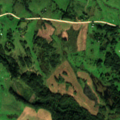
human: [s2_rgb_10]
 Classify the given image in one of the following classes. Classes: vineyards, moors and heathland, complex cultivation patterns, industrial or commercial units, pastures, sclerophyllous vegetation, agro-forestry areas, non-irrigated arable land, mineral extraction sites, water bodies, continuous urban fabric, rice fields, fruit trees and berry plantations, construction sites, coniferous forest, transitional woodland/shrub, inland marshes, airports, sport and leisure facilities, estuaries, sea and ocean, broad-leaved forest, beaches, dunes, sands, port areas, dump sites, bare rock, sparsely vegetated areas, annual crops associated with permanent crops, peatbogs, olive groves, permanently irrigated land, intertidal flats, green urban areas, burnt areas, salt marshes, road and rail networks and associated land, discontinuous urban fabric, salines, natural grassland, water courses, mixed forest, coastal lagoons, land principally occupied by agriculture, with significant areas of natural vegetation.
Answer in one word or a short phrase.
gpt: pastures, complex cultivation patterns, land principally occupied by agriculture, with significant areas of natural vegetation, broad-leaved forest